Question: I have a boostrap modal with a dataTables-table in it. I have a issue where cells with content with no spaces or linebreaks increases the width of the tables outside of the modal.
How can i fix this? See image below

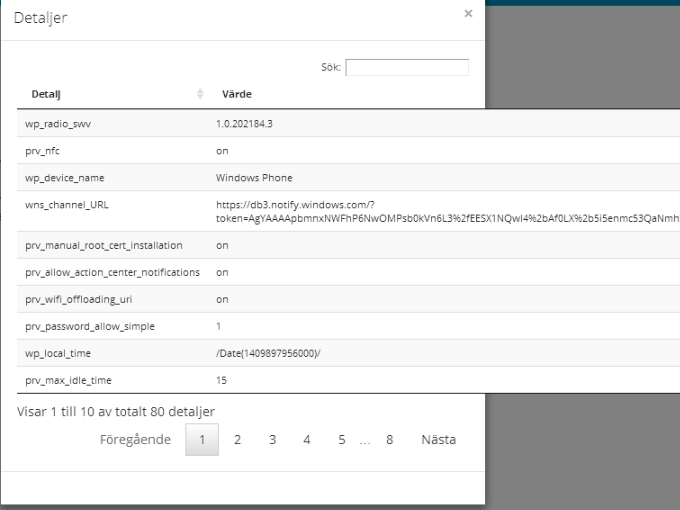
Answer: Try applying the following css to the cell:
'''
word-break:break-all;
'''
Check <URL>
If that doesn't work for you ... try working with <URL>
'''
white-space: normal;
'''